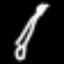
Label: pencil